Question:
How do I loop through a table and click on the element? I need to click on the highlighted class in the screen shot.
This is the code I have so far.
'''
WebElement table1 = driver.findElement(By.className("rptDataOverlayPanelContent"));
List<WebElement> allrows1 = table1.findElements(By.tagName("tr"));
for(WebElement row1: allrows1){
List<WebElement> Cells = row1.findElements(By.tagName("td"));
for(WebElement Cell:Cells){
if (Cell.getClass().equals("sp-preview-inner")) {
Cell.click();
}
}
}
'''
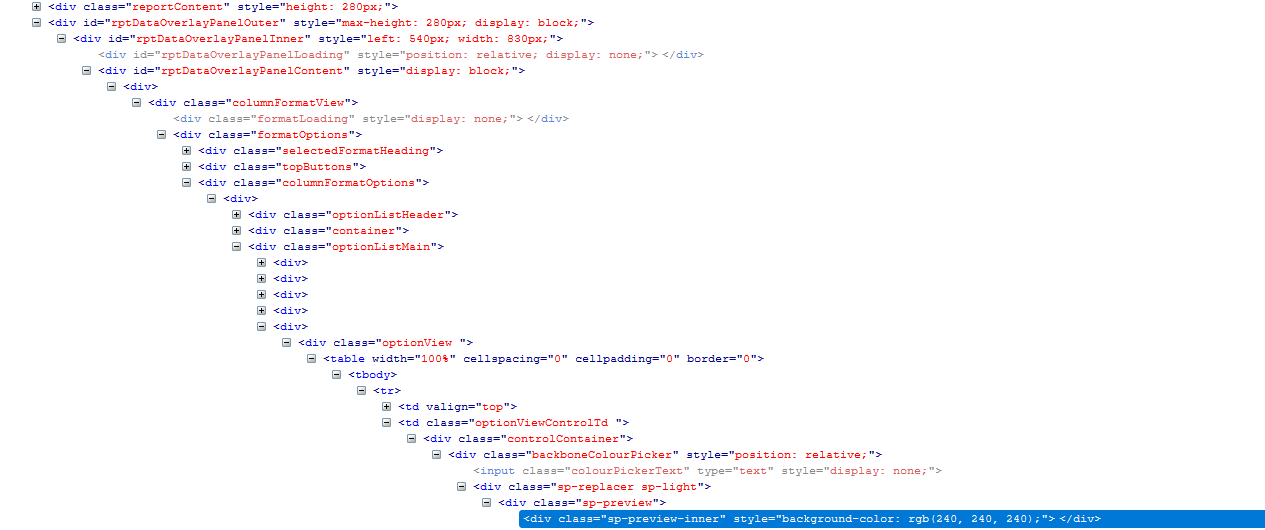
Answer: The problem with your code is 'Cell.getClass()'. It doesn't return the Selenium related 'class' property of DOM elements, it returns the , so 'Class<WebElement>' in this case. The method you are actually calling here is <URL>.
To retrieve the DOM class property of a 'WebElement' using Selenium you should use
'''
cell.getAttribute("class") // Will return a String, like "sp-preview-inner"
'''
instead. Here is the methods official <URL>. And here's a relevant excerpt from it:
> Get the value of the given attribute of the element. Will return the current value, even if this has been modified after the page has been loaded.If the given name is "", the "" property is returned.
---
Alternatively you could directly search elements by class name:
'''
// Find all div elements with class "sp-preview-inner"
List<WebElement> elements = driver.findElements(
By.cssSelector("div[class='sp-preview-inner']"));
// Click all of them
elements.forEach(WebElement::click);
'''